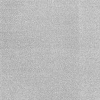
Atmospheric dust classification: dusty